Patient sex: M
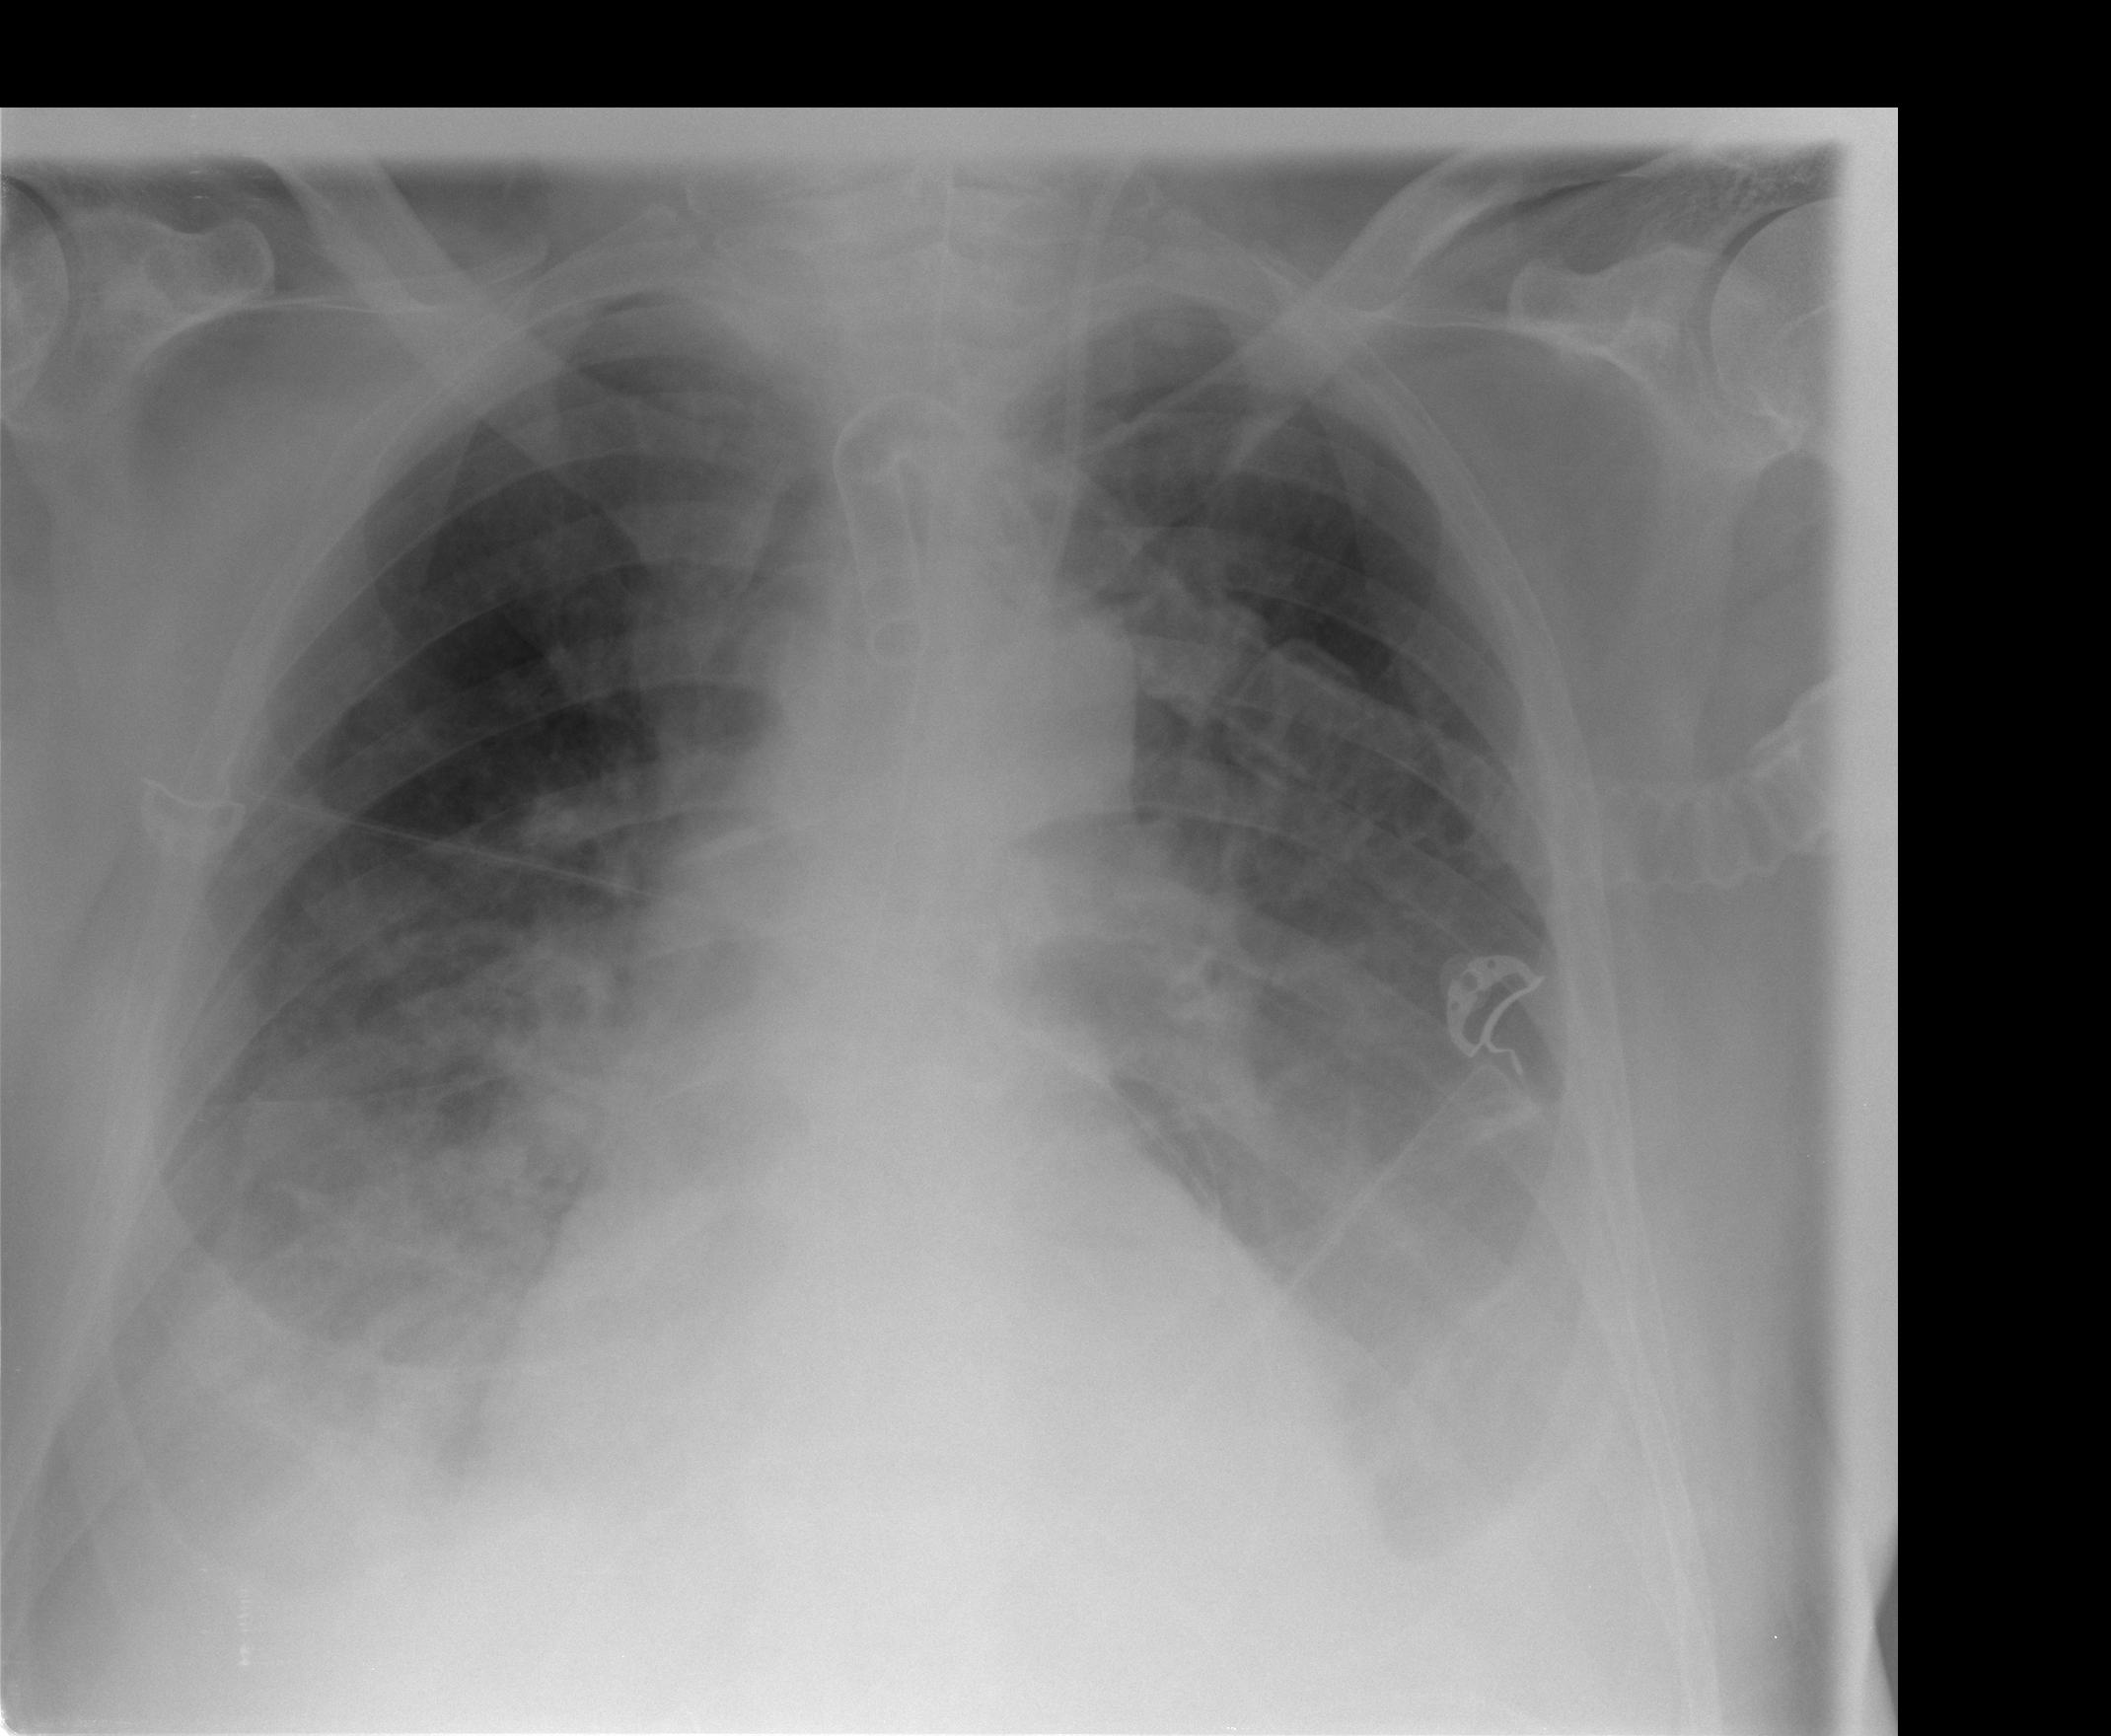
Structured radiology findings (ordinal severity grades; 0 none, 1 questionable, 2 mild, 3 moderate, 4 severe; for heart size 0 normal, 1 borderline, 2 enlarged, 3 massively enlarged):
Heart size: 1
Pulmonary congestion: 3
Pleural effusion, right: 3
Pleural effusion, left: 3
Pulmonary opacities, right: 1
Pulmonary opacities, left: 0
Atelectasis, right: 2
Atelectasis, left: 3